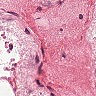
Metastatic tissue present: no